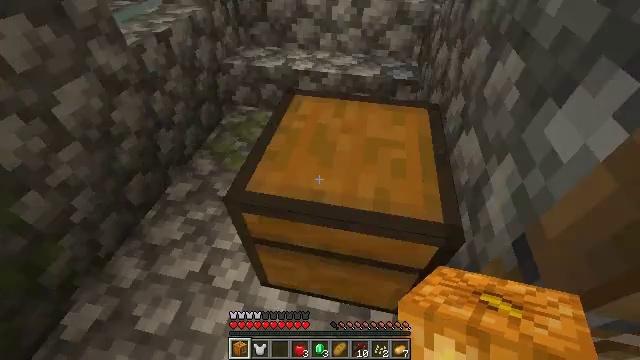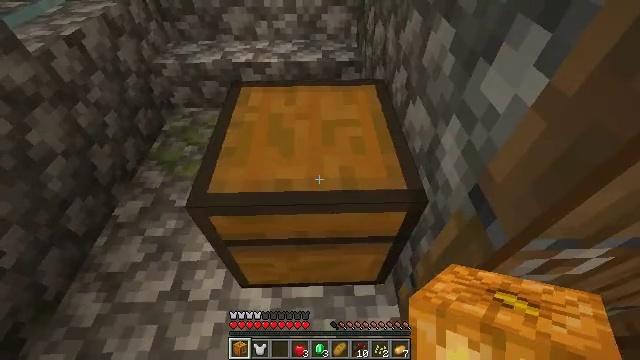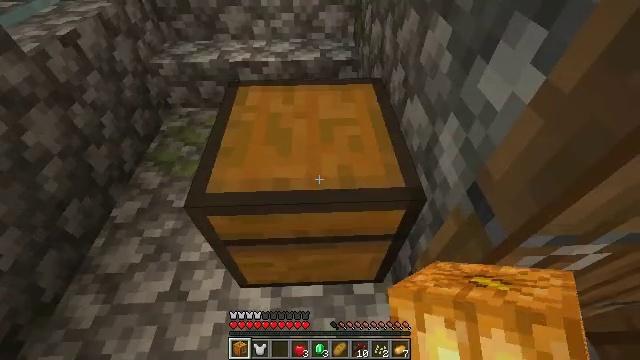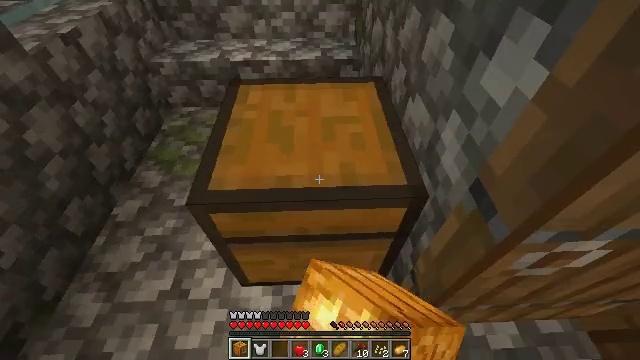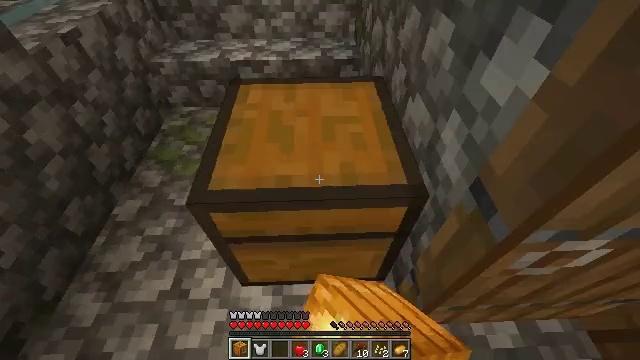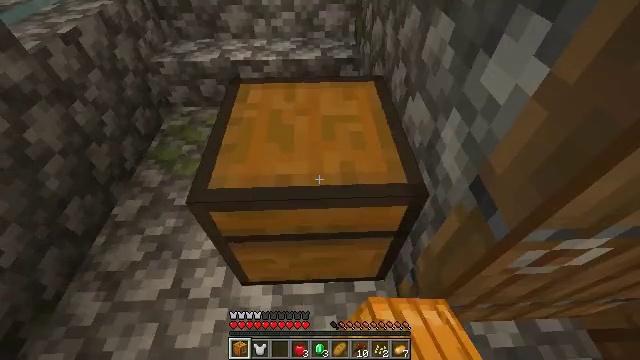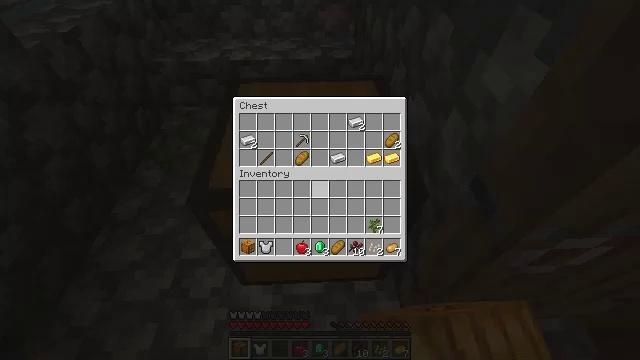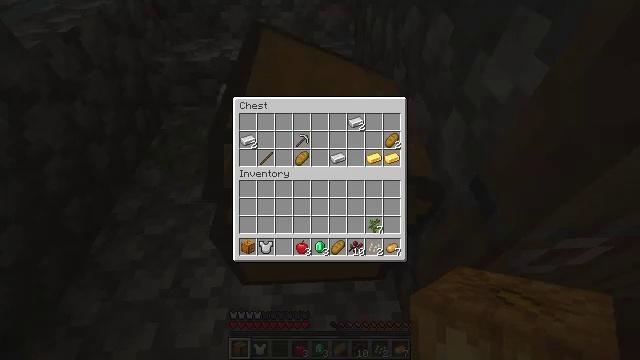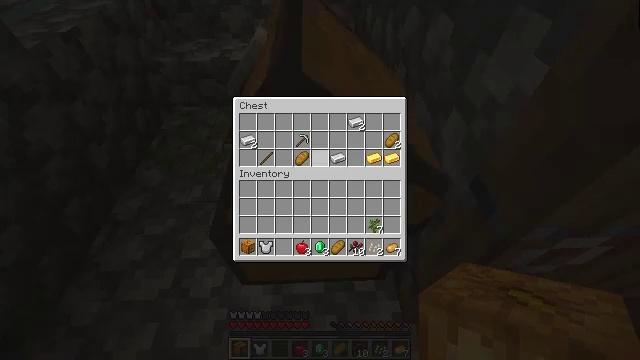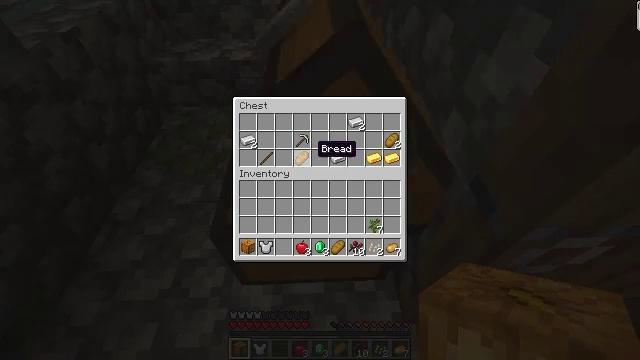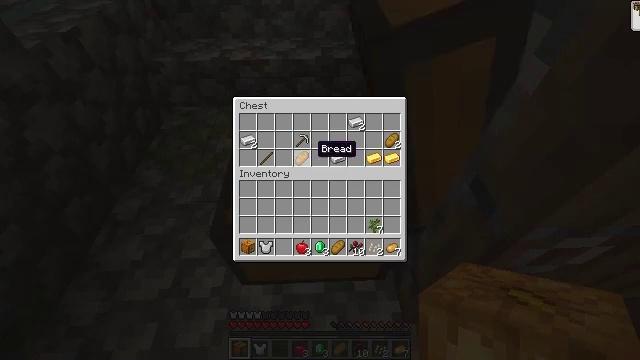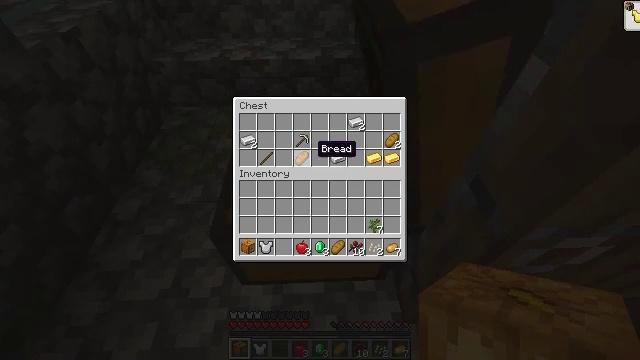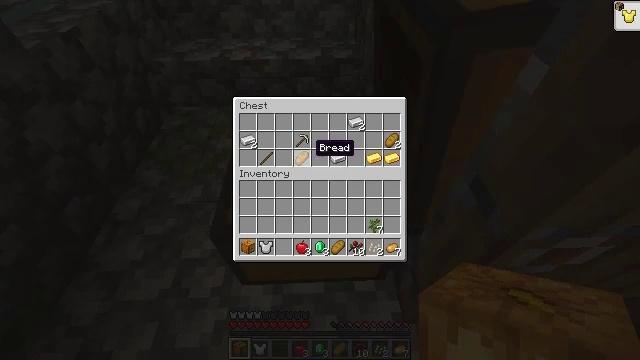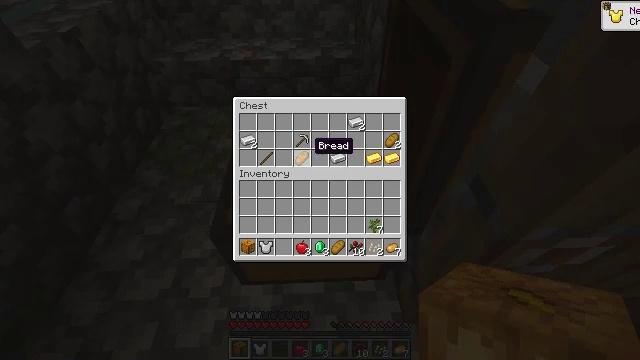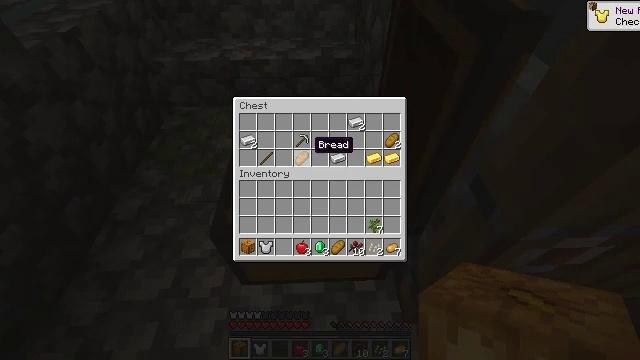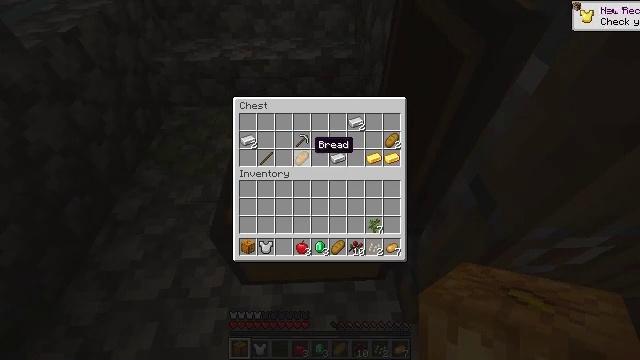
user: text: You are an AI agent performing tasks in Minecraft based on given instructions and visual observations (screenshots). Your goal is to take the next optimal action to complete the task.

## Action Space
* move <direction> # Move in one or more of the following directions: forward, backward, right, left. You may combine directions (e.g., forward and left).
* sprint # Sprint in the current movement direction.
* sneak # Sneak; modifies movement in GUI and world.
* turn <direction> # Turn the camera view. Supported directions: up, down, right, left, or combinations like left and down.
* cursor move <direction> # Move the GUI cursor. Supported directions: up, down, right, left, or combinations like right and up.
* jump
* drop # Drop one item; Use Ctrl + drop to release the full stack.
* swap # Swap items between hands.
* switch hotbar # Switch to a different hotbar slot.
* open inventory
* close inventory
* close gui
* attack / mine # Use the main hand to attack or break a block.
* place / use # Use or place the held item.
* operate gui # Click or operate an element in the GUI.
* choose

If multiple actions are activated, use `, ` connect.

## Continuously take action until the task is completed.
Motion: motion action
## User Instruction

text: Mine the sweet berry bush.
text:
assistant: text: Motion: turn right and down, use / place
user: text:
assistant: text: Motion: use / place
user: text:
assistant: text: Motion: use / place
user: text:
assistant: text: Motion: no_op
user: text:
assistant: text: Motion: no_op
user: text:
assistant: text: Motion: no_op
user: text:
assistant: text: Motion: no_op
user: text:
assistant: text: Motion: cursor move up
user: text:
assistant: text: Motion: cursor move up
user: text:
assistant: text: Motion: no_op
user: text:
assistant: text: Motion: no_op
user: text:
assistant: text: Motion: no_op
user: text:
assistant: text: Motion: no_op
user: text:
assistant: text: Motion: no_op
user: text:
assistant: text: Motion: no_op
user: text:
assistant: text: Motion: no_op
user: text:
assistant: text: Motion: sneak
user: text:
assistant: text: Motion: sneak, choose
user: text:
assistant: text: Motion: sneak, choose
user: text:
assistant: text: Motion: sneak, choose
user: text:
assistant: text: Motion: sneak
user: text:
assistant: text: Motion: sneak
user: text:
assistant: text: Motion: sneak, cursor move right
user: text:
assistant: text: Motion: sneak, cursor move right
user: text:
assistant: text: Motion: sneak, cursor move right
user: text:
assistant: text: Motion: sneak
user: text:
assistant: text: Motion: sneak
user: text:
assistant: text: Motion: sneak, choose
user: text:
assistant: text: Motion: sneak, choose
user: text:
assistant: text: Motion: sneak, choose